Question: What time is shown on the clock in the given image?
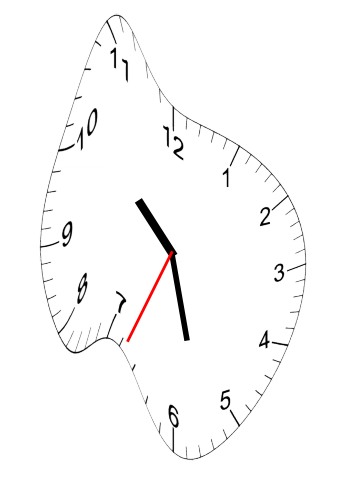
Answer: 10:27:34